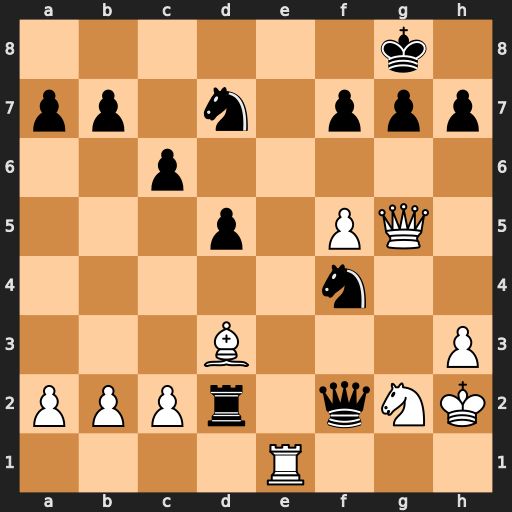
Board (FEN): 6k1/pp1n1ppp/2p5/3p1PQ1/5n2/3B3P/PPPr1qNK/4R3
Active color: w
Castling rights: -
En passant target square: -
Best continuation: Re8+ Nf8 Rxf8+ Kxf8 Qd8#